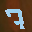
Label: 7